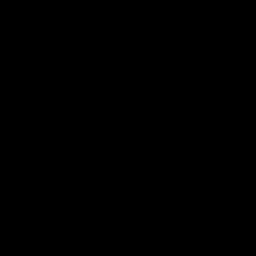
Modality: MD
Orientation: sagittal
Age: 58
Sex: male
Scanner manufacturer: siemens
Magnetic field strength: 3 T
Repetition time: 5.47 s
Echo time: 0.0854 s